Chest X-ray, PA view. Patient: 52 years old, sex M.
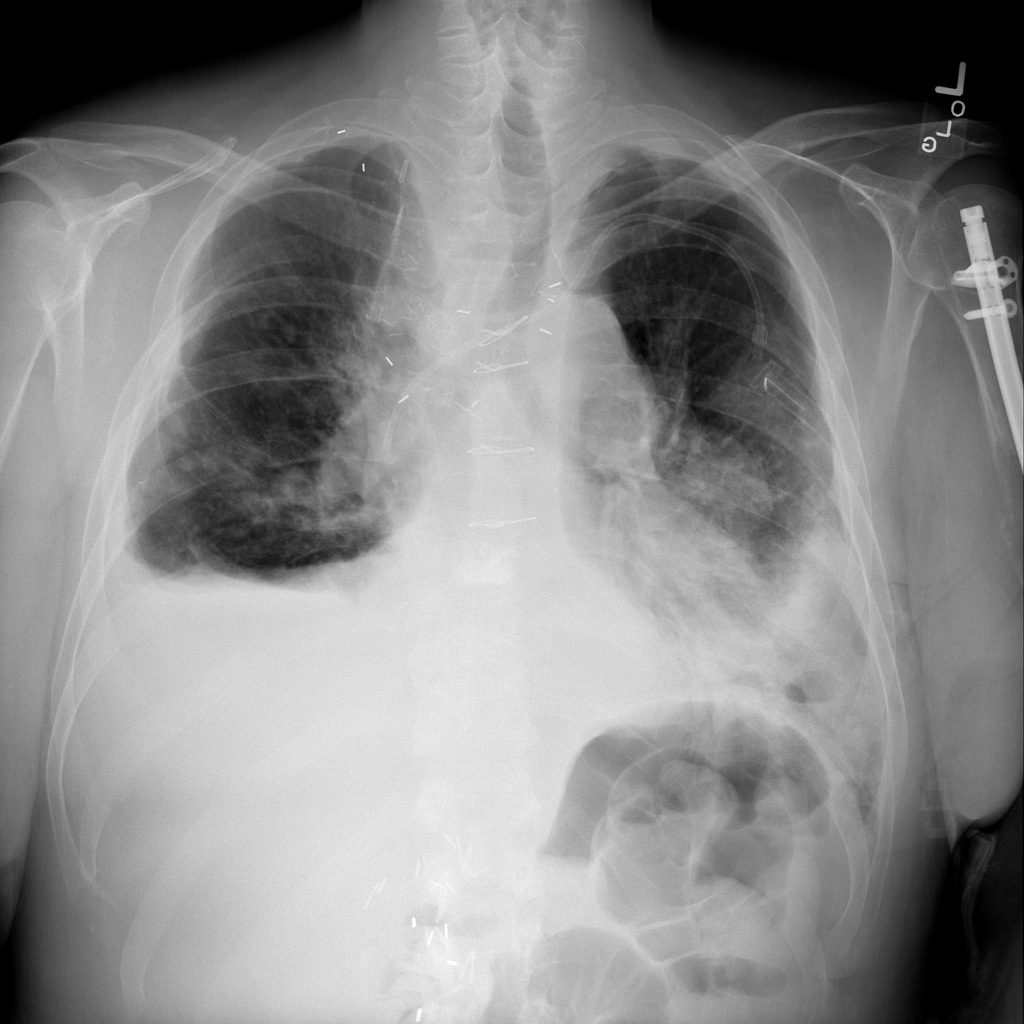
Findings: Pneumothorax